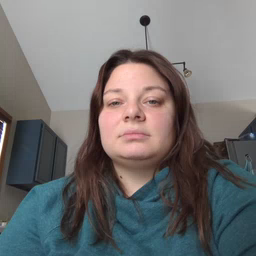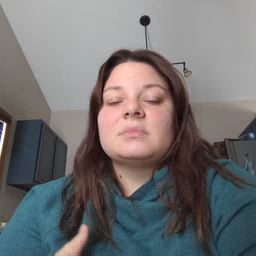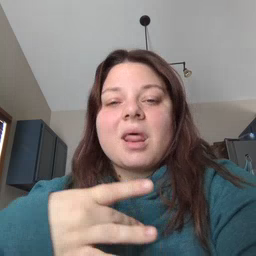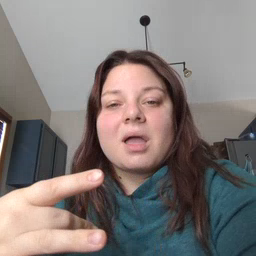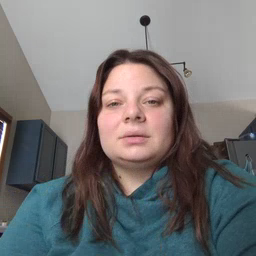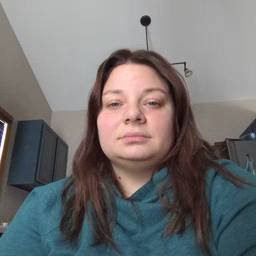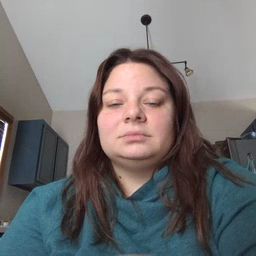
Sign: like